Question: I use CodeIgniter 2.1.0, i store data session in database <URL> store data session in database as following image in two row in first row column 'user_data' is empty but in second row it have data, how can fix it?

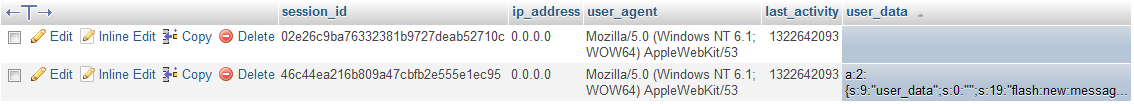
Answer: Do you use any AJAX requests on your platform. The session id gets regenerated by default on every 300 seconds.
Try setting the cookie for site-wide usage in config.php file and see if the problem persists after that. Don't forget to delete the browser cookies before trying. Eventually, try setting a prefix
'''
$config['cookie_domain'] = '.yoursite.com'; //Don't forget the dot before the sitename
$config['cookie_prefix'] = "your-cookie-prefix";
'''